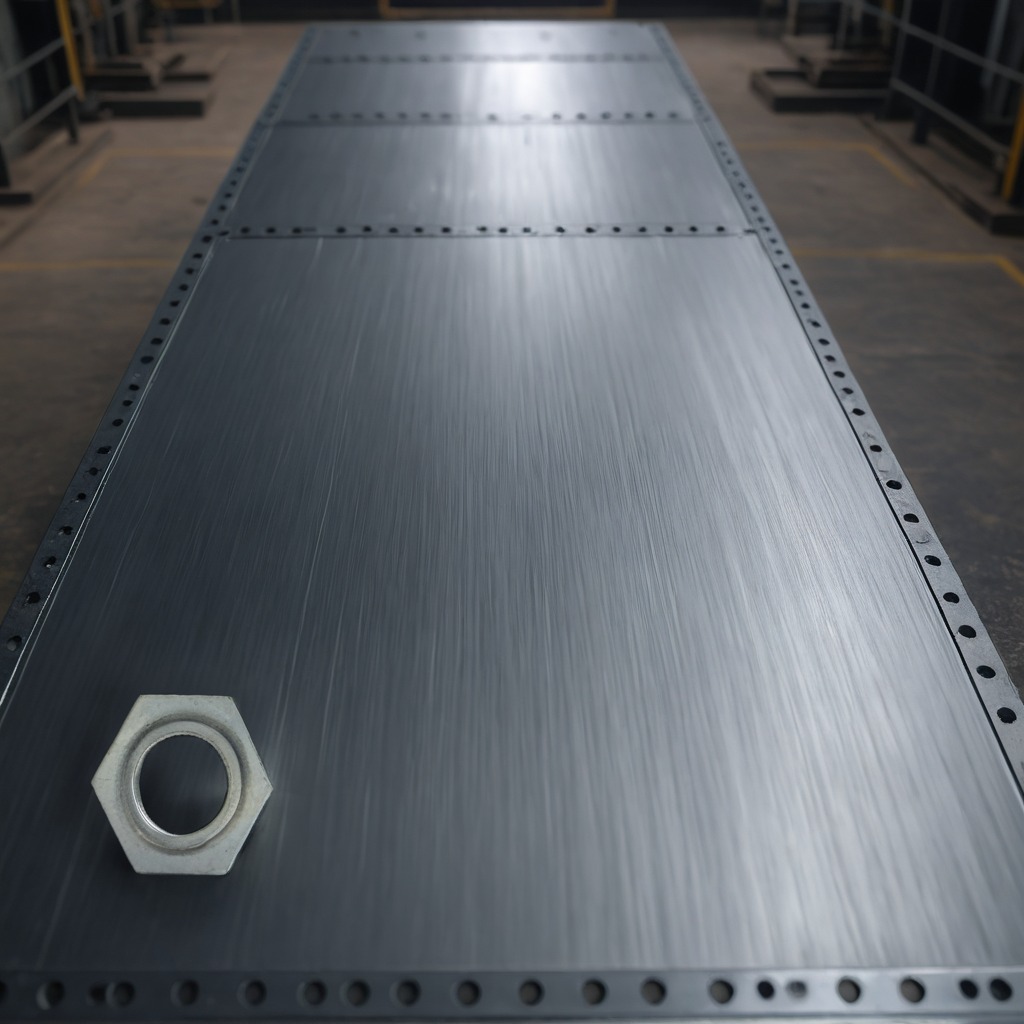
A metal nut is lying on a cold steel table in a mining workshop.